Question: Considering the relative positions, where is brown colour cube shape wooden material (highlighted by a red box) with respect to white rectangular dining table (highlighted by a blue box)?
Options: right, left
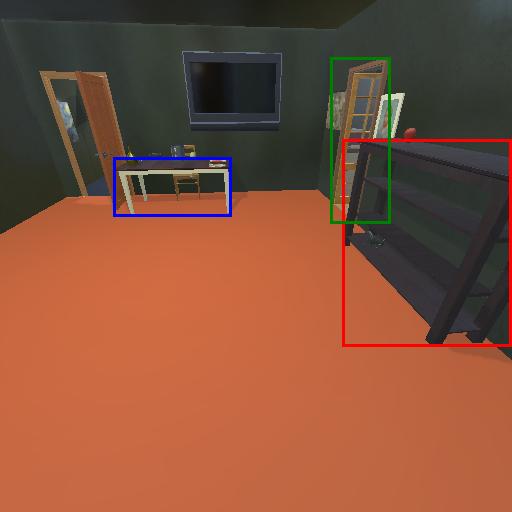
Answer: right